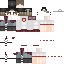
A male human skin with medium skin, wearing brown long hair dressed in a blue hoodie and brown pants, featuring a closed mouth.